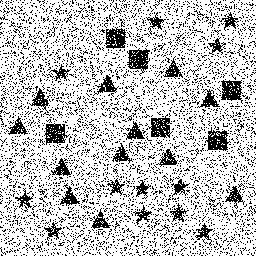
Squares: 6
Triangles: 12
Stars: 12
Total shapes: 30